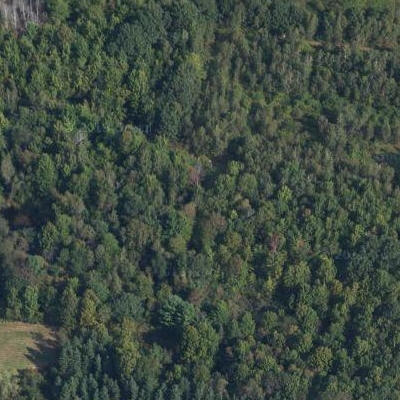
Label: Forest